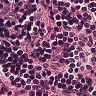
Metastatic tissue present: no